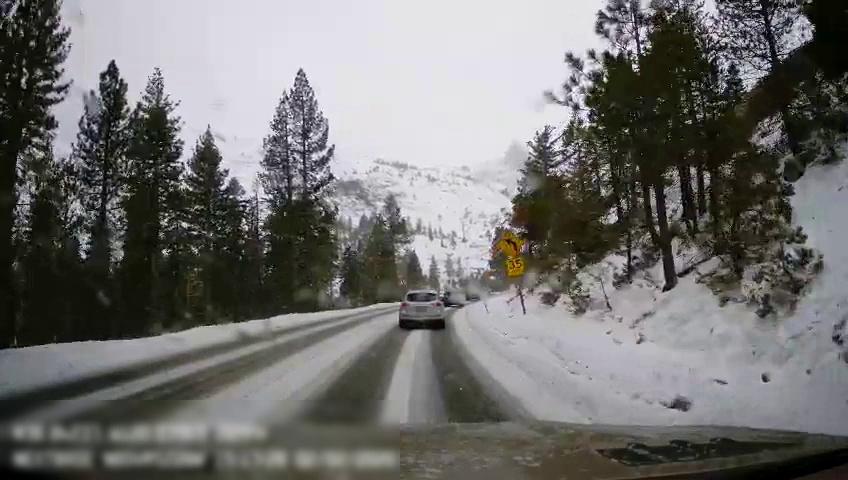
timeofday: Day
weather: Snowy
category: Drivable Space
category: Vehicles | Car
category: Vehicles | Car
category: Vehicles | Car
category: Traffic | Signs
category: Traffic | Signs